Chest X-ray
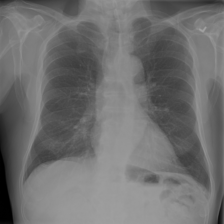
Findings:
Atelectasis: negative
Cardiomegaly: negative
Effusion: negative
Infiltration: negative
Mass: negative
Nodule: negative
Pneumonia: negative
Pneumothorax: negative
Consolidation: negative
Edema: negative
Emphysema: negative
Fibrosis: negative
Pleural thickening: negative
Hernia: negative